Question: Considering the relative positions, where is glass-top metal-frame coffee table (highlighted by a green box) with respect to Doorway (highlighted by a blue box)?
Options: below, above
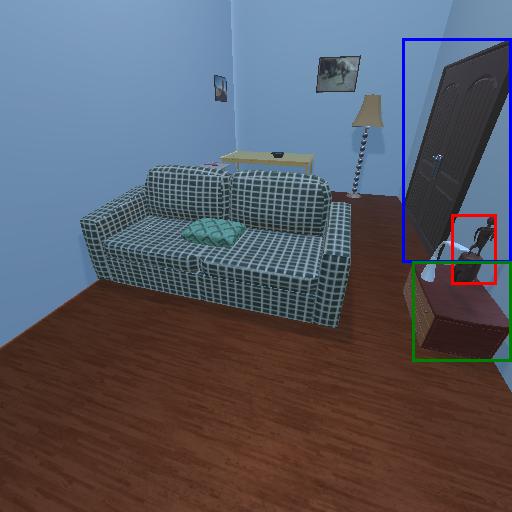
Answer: below